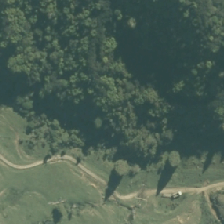
Land cover: broadleaved_indigenous_hardwood